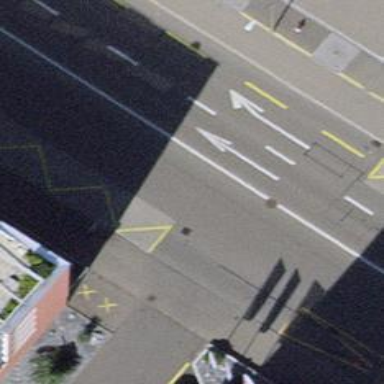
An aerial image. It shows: Bus stop with stop position for public transport.